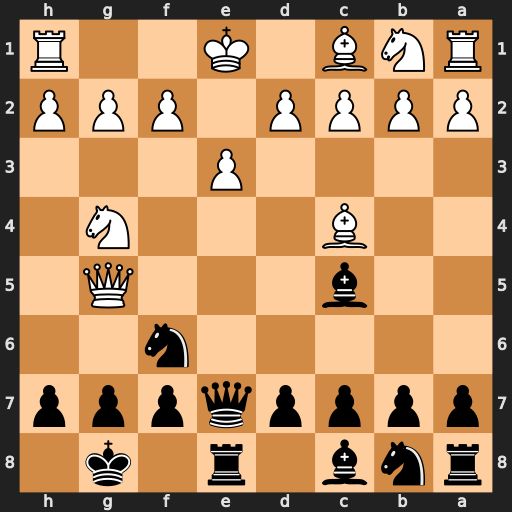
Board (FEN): rnb1r1k1/ppppqppp/5n2/2b3Q1/2B3N1/4P3/PPPP1PPP/RNB1K2R
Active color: b
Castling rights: KQ
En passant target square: -
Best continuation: Nxg4 Qxg4 d5 Qxc8 Rxc8